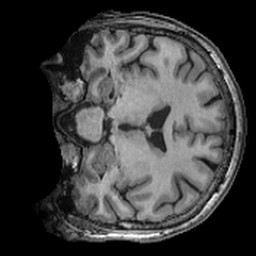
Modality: T1w
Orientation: coronal
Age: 46
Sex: female
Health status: ill
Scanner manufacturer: ge
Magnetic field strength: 3 T
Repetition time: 0.008164 s
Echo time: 0.003184 s